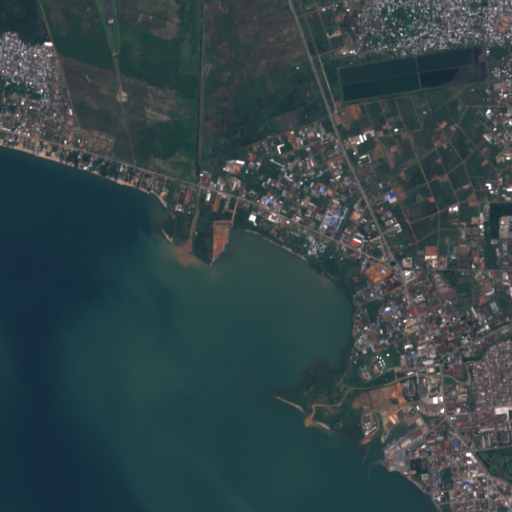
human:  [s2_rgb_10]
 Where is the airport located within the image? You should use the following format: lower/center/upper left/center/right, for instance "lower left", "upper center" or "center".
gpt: The airport is located in the upper left of the image.
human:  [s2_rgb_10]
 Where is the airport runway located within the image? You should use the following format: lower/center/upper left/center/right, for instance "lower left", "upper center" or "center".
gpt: The airport runway is located in the upper left of the image.
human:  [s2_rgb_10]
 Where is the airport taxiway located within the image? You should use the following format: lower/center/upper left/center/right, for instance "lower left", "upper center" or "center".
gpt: The airport taxiway is located in the upper left of the image.
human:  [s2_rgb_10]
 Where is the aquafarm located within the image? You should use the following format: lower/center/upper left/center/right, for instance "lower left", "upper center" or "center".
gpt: The aquafarm is located in the upper center of the image.
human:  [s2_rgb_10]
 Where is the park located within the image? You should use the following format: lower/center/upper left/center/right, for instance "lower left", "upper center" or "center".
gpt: The park is located in the lower right of the image.
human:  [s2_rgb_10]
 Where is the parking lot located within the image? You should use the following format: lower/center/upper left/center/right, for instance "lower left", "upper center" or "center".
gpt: The parking lot is located in the lower right of the image.
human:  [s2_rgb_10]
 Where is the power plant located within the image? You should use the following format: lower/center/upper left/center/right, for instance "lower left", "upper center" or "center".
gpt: The power plant is located in the lower right of the image.
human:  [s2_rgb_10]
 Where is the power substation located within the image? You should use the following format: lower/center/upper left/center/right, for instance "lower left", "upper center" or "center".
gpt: The power substation is located in the lower right of the image.
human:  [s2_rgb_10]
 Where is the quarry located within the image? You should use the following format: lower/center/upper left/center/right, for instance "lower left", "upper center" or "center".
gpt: The quarry is located in the upper right of the image.
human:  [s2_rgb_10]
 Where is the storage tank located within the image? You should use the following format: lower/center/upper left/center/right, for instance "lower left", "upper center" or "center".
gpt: The storage tank is located in the lower right of the image.
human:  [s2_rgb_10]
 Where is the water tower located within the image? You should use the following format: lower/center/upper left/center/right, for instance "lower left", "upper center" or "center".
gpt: The water tower is located in the upper right of the image.
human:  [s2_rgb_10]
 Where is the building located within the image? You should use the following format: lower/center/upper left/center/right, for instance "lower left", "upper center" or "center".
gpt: There is no building in the image.